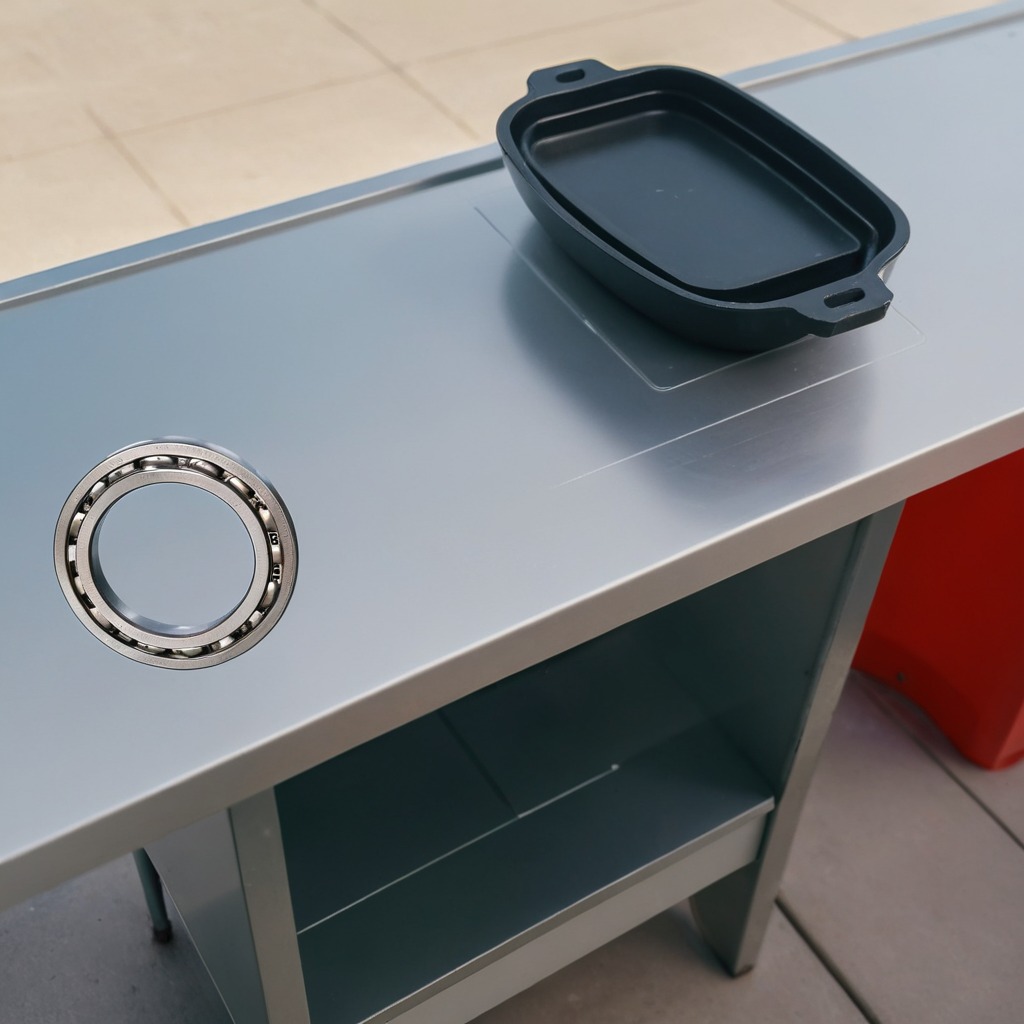
A metal ball bearing is lying on a textured surface.